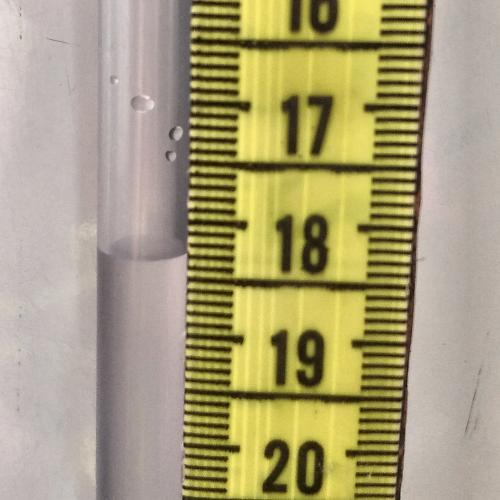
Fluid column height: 18.3 cm